Interaction volume radius: 10 \u00c5
Interaction volume height: 30 \u00c5
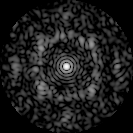
Disorder parameter: 0.6744